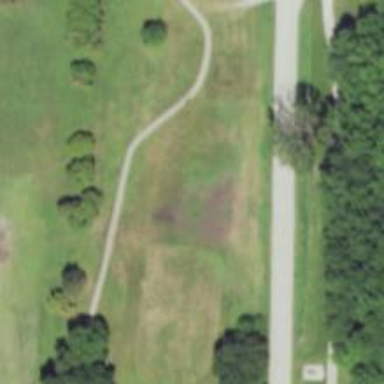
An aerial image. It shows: Service road used as golf cart path.